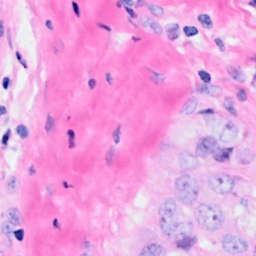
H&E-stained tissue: Breast